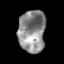
Tissue: skin
Cell type: Epithelial cells
Senescence score: 0.212
Nuclear area (px): 1116
Mean DAPI intensity: 140.886